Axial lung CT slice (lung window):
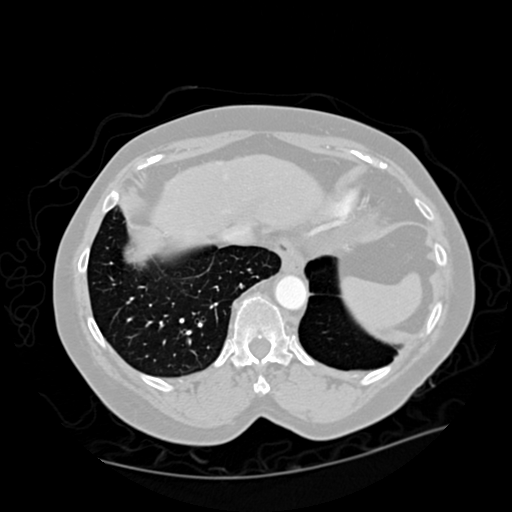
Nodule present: no